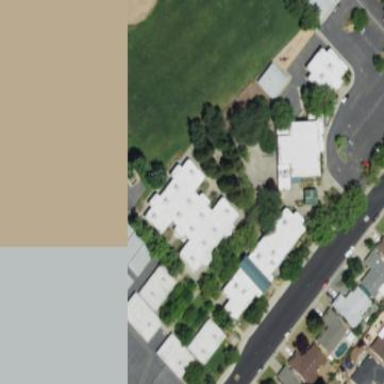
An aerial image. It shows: School building.